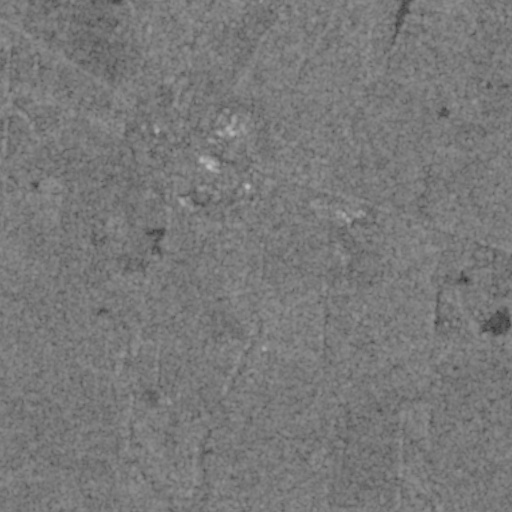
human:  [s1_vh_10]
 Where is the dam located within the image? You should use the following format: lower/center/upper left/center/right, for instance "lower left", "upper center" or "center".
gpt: The dam is located in the upper left of the image.
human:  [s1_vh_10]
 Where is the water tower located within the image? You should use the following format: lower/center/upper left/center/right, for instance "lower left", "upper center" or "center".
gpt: The water tower is located in the upper center of the image.
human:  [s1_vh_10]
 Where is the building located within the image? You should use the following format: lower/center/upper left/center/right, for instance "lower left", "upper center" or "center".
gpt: The building is located in the upper center of the image.
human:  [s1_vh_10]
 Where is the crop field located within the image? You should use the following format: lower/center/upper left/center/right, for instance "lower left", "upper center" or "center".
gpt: There is no crop field in the image.

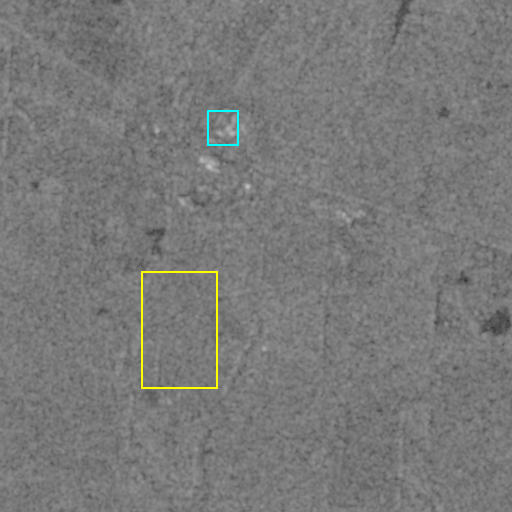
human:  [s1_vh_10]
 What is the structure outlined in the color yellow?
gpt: The structure outlined in yellow is a crop field.
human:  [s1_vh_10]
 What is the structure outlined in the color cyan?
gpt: The structure outlined in cyan is a building.
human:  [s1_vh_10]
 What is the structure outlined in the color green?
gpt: There is no green outline.